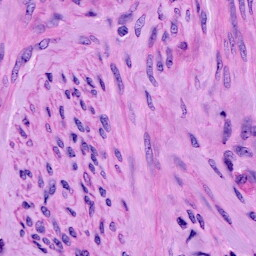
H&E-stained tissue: Cervix